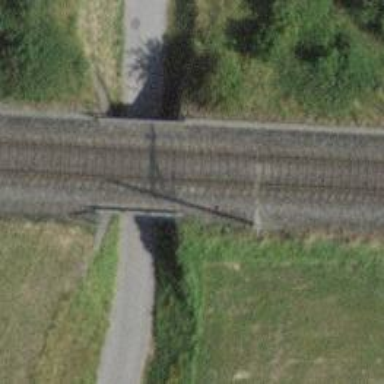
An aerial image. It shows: Service road with grade2 tracktype passing through tunnel.